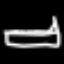
Label: bed